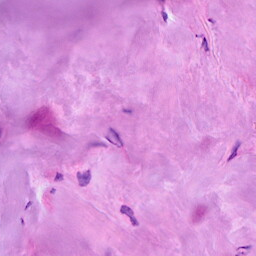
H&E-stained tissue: Breast